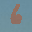
Label: 6